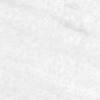
Label: no_change